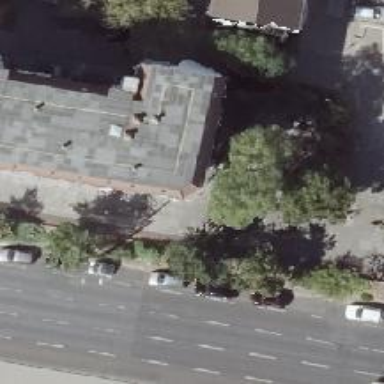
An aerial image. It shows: Café.